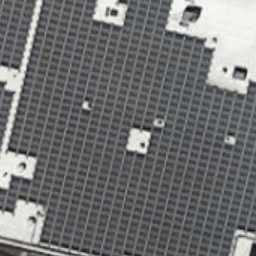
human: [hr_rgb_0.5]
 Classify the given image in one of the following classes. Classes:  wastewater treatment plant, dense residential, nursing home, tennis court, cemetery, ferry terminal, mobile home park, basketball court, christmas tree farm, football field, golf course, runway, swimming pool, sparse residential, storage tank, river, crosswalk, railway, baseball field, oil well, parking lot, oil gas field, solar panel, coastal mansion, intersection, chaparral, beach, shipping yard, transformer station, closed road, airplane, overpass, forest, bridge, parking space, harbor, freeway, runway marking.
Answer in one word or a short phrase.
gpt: solar panel